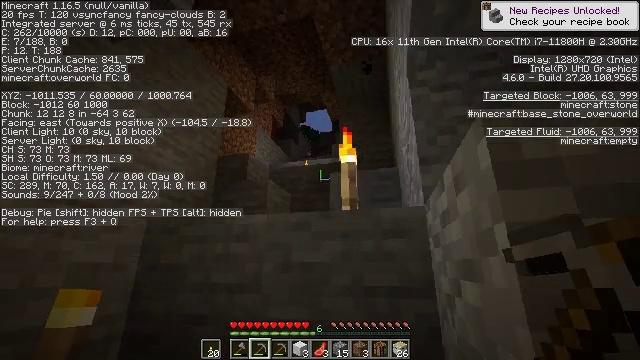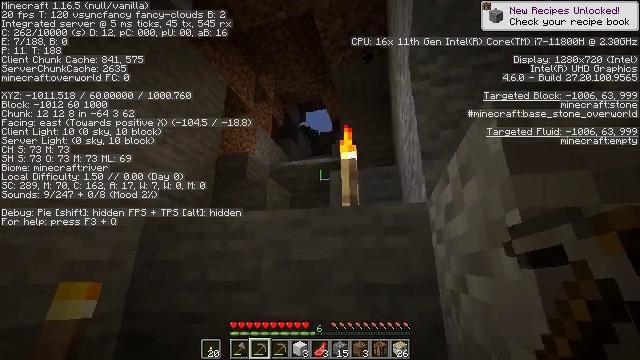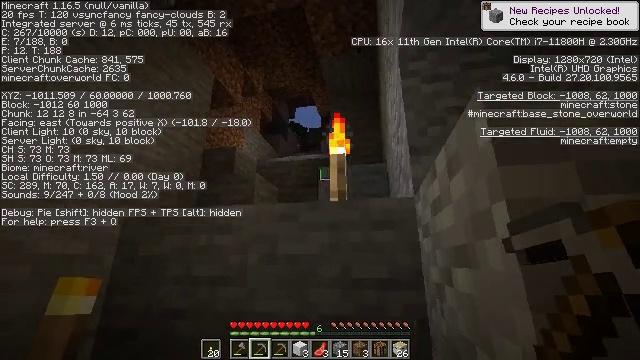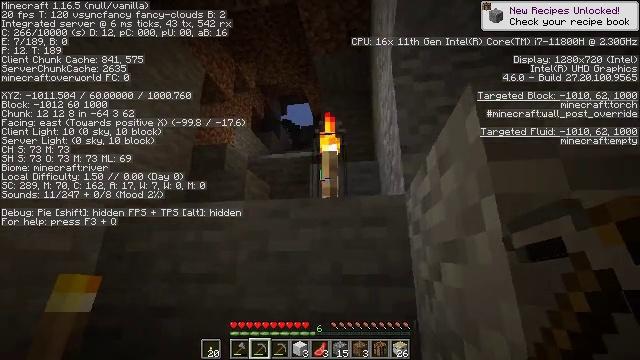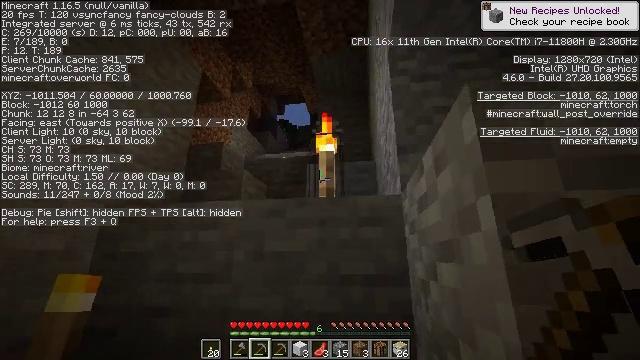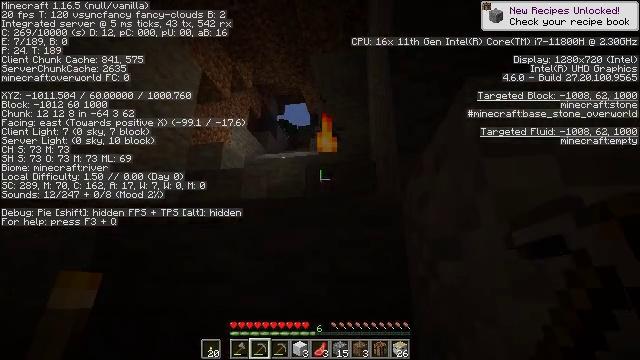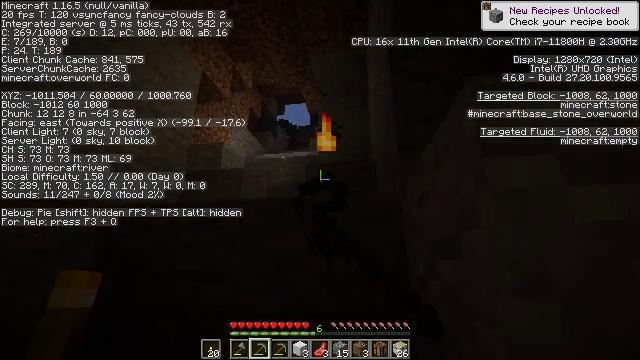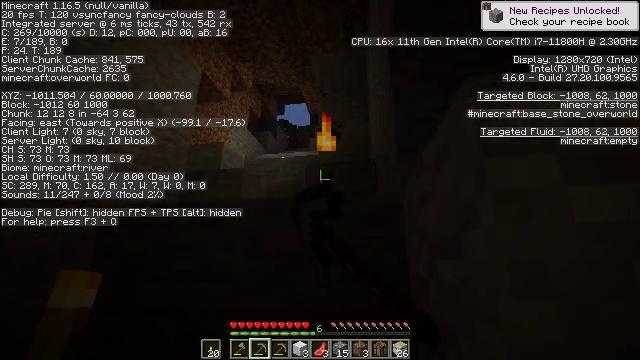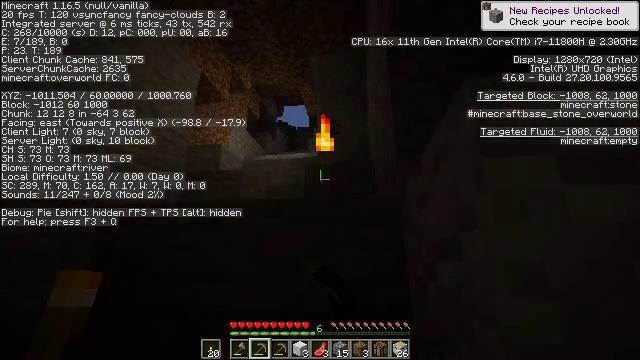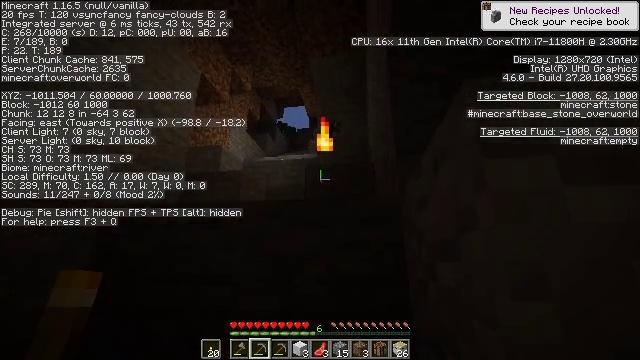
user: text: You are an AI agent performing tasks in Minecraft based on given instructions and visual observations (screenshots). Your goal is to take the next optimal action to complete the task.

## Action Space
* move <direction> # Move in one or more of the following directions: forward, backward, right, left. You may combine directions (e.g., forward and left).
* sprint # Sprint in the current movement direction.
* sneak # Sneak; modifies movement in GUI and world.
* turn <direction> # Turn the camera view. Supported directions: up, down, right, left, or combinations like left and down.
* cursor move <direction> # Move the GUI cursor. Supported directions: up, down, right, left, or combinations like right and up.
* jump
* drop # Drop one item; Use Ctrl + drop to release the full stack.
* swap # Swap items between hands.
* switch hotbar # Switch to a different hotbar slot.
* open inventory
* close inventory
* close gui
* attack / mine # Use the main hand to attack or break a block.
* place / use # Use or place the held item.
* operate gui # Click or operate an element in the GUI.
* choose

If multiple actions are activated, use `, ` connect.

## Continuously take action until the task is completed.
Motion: motion action
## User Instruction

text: Attack the torch to pick it up.
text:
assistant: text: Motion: no_op
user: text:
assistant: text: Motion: turn right
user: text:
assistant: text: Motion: turn right
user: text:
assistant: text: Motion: no_op
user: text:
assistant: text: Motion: attack / mine
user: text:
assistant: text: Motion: attack / mine
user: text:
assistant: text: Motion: attack / mine
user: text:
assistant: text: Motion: no_op
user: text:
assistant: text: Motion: no_op
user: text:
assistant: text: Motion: no_op